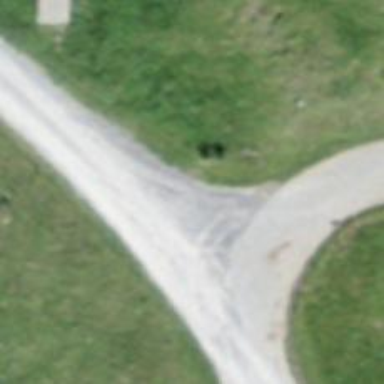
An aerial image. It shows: Guidepost providing information.